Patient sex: F
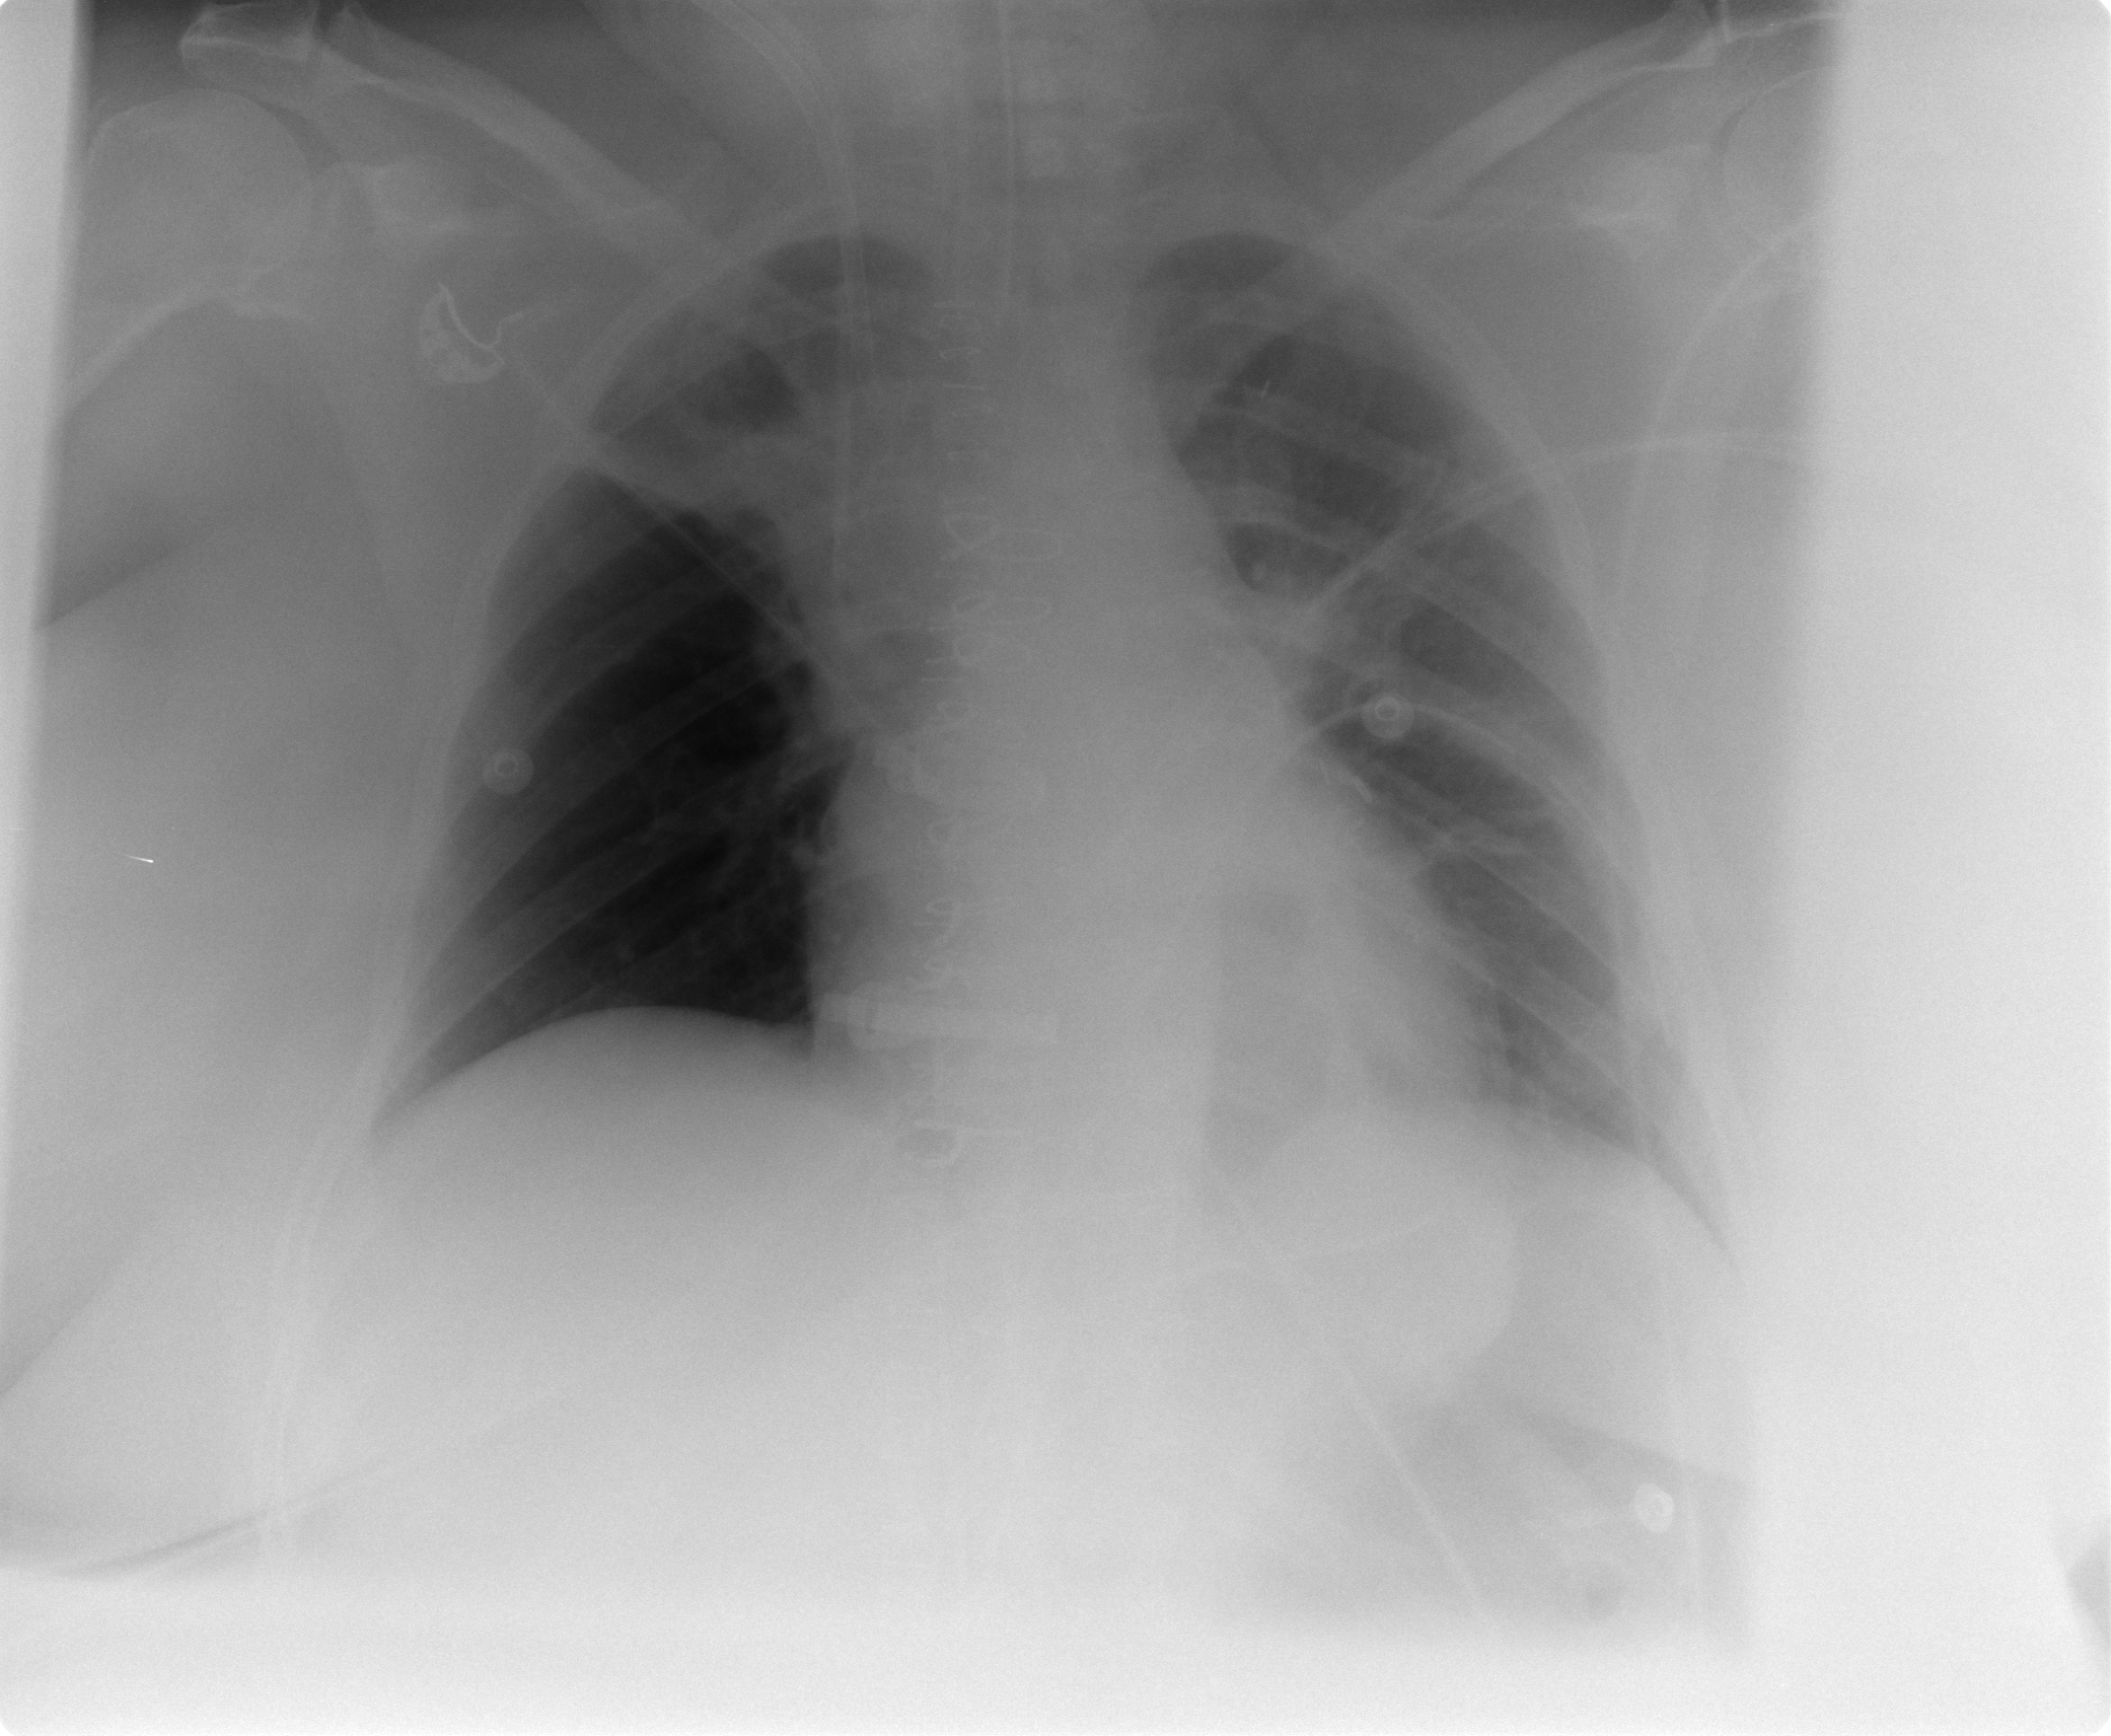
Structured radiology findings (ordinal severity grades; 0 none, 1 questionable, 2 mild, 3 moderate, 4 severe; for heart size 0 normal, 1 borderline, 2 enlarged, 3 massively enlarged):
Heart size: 0
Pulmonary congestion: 0
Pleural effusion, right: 0
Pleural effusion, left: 0
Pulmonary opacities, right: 0
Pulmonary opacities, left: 0
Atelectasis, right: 2
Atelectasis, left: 0